Question: I have added an image to the cell of a uitableview, but when I tried to change the position of the image nothing happened.
This is what my tableview function looks like:
'''
override func tableView(tableView: UITableView, cellForRowAtIndexPath indexPath: NSIndexPath) -> UITableViewCell {
let cell = tableView.dequeueReusableCellWithIdentifier("Cell", forIndexPath: indexPath) as UITableViewCell
let article = articles[indexPath.row] as Article
cell.textLabel!.text = article.title
cell.imageView?.image = article.image
let rect = CGRect(x: 0, y: 0, width: 100, height: 100)
cell.imageView?.frame = rect
return cell
}
'''
As you can see the image shows up but the position stays the same:

Any ideas why this happens?
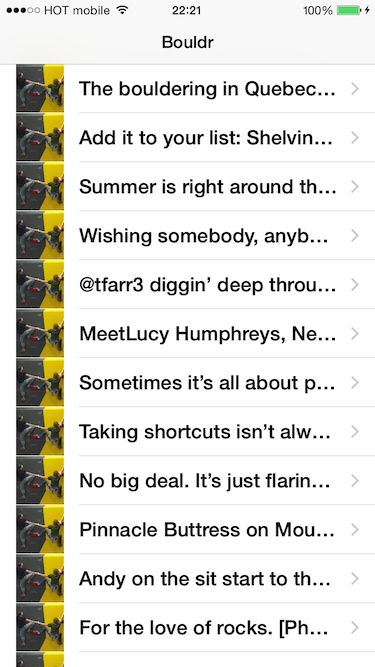
Answer: - 'UITableViewCell'- - Override 'layoutSubviews''''
class MyCell: UITableViewCell {
override func layoutSubviews() {
super.layoutSubviews()
self.imageView?.frame = CGRect(x: 0, y: 0, width: 100, height: 100)
}
}
'''